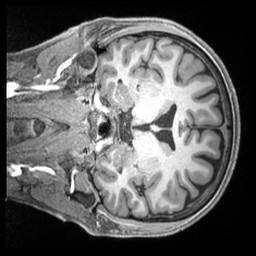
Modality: T1w
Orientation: coronal
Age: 29
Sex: male
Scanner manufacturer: siemens
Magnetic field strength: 3 T
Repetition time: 2.4 s
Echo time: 0.00226 s